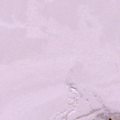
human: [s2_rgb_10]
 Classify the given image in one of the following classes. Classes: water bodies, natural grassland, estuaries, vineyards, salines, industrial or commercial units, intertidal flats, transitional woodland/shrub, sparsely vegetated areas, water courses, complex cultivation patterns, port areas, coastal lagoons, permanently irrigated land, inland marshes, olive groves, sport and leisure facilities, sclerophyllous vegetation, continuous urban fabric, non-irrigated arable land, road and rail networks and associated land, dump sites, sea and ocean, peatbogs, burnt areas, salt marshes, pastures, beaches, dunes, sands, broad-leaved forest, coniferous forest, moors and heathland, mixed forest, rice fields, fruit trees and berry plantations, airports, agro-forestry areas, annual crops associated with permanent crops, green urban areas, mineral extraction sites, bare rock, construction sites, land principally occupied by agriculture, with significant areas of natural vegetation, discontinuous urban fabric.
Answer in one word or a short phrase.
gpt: mixed forest, sea and ocean